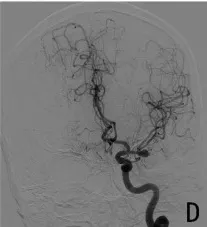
DSA imaging showing that the end of the left middle cerebral artery M1 was an irregular aneurysm.
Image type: radiology (ct)